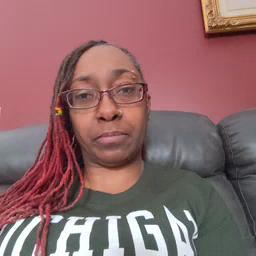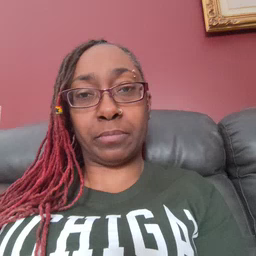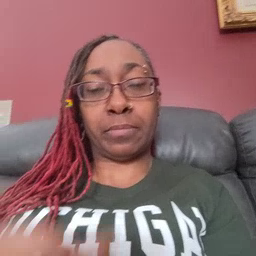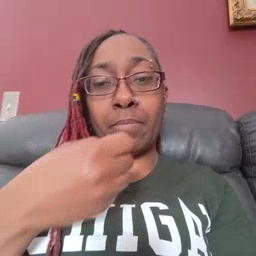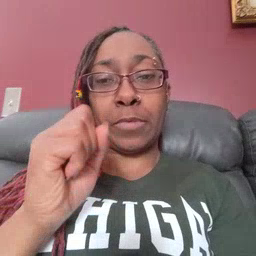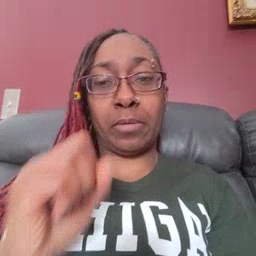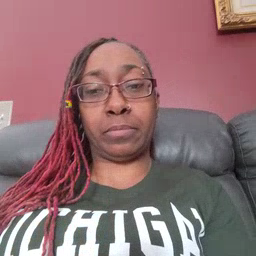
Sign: make